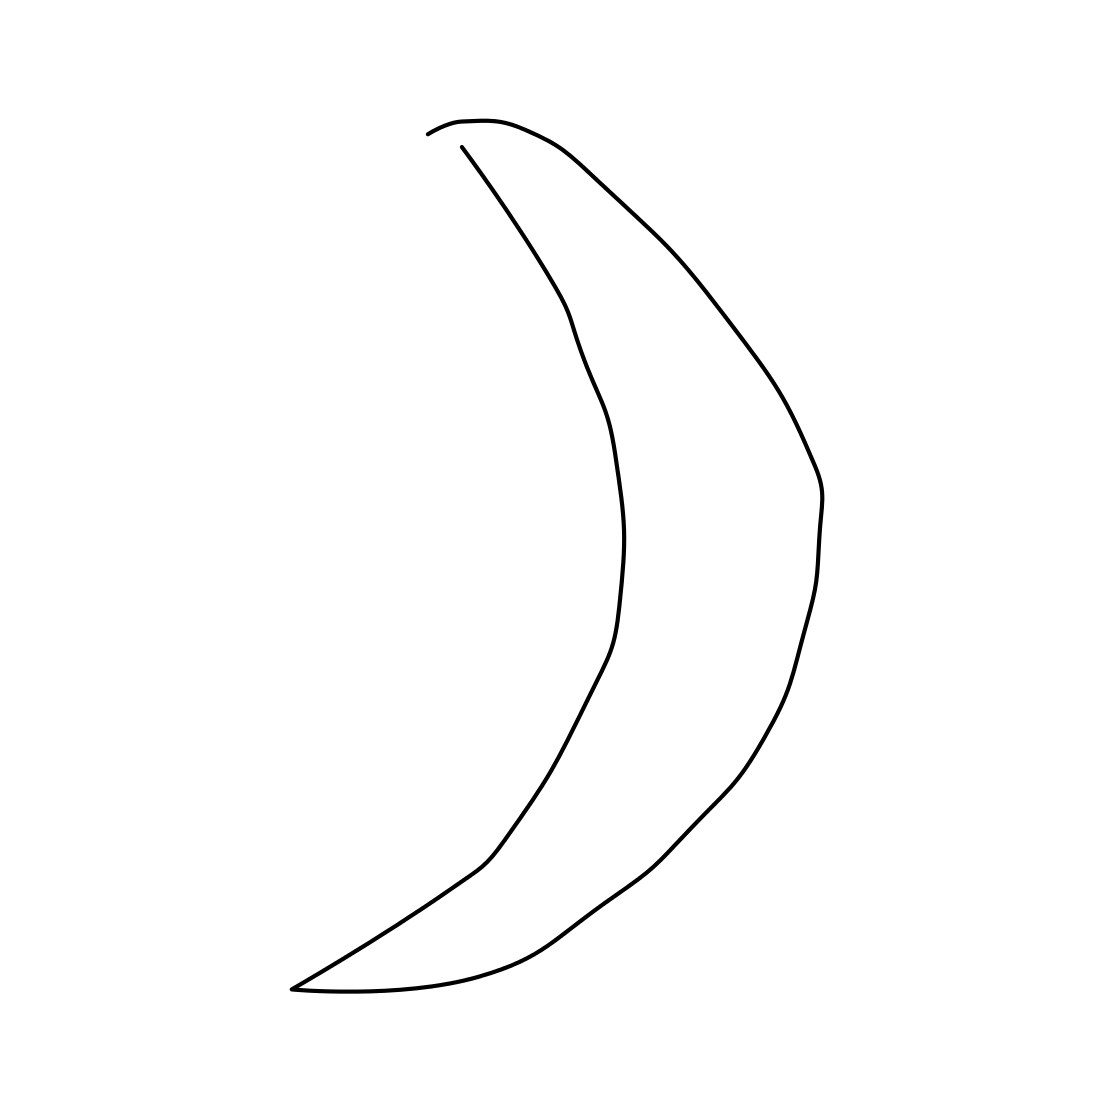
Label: moon